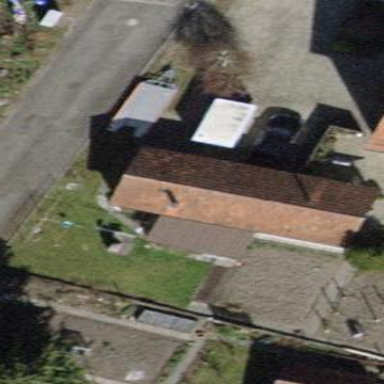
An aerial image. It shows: Building with tile roof.